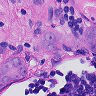
Metastatic tissue present: yes